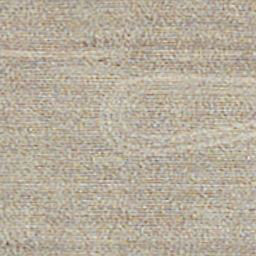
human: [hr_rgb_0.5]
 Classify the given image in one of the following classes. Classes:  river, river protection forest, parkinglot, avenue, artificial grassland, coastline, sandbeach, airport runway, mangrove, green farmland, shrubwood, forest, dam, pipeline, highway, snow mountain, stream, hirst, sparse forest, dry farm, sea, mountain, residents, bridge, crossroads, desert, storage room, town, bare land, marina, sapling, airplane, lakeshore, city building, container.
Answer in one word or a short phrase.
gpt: dry farm